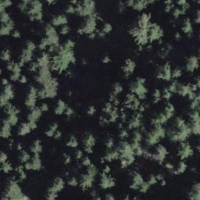
EUNIS habitat code: 43
Species observed at this site:
Nucifraga caryocatactes